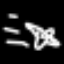
Label: airplane